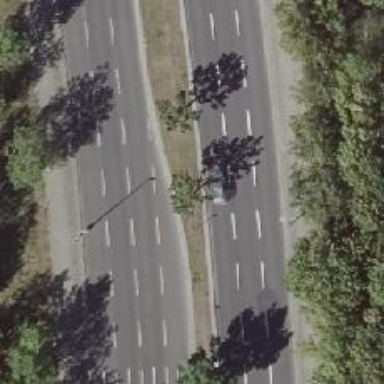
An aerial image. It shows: Beautiful avenue lined with deciduous broadleaved trees.